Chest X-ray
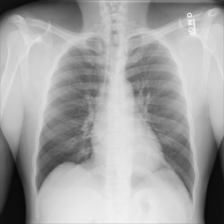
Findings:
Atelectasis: negative
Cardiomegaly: negative
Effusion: negative
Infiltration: negative
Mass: negative
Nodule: negative
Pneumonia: negative
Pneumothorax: negative
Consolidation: negative
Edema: negative
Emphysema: negative
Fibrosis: negative
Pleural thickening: negative
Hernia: negative